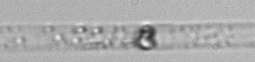
Label: Dactyliosolen_blavyanus